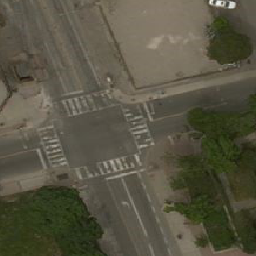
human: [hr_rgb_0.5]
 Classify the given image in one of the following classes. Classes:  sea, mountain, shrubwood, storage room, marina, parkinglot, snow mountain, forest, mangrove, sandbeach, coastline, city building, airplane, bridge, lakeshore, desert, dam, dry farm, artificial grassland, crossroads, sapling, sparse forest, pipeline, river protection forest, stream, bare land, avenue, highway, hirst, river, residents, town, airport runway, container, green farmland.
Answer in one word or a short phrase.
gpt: crossroads